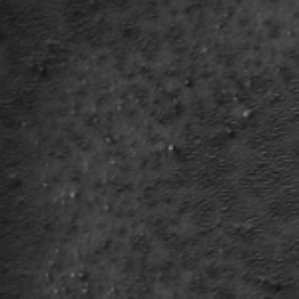
Label: frost